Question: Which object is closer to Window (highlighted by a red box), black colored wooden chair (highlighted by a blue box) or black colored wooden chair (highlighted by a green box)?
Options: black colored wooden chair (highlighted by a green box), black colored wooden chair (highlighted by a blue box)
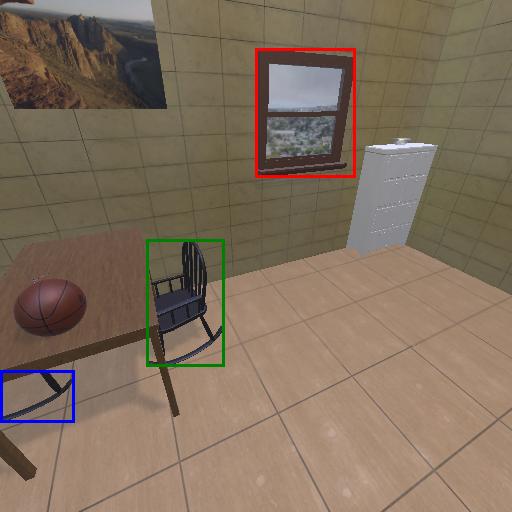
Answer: black colored wooden chair (highlighted by a green box)